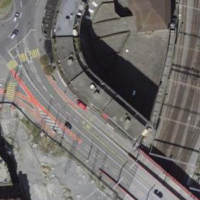
EUNIS habitat code: 54
Species observed at this site:
Humulus lupulus